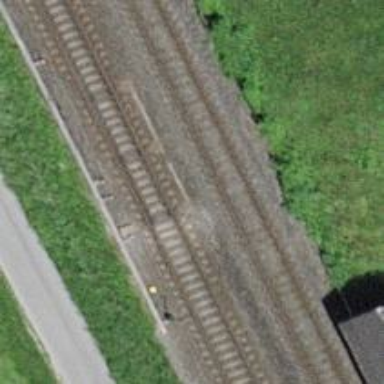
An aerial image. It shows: Railway switch.